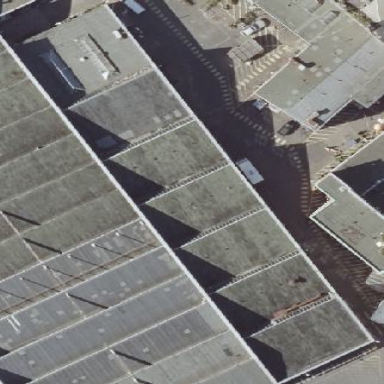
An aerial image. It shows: Industrial building.